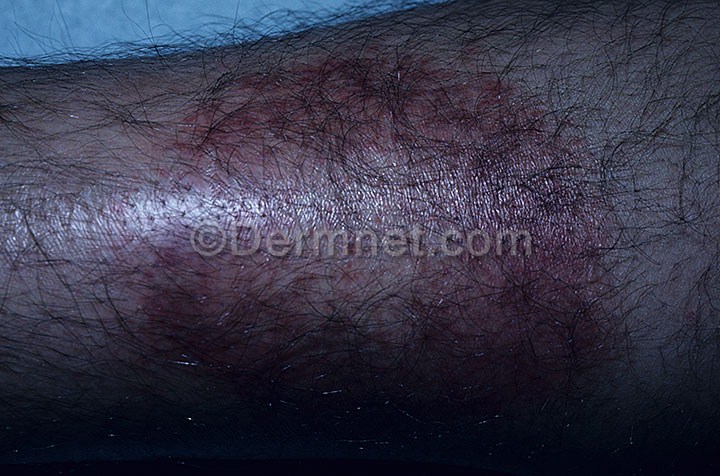
Disease: Scabies Lyme Disease and other Infestations and Bites